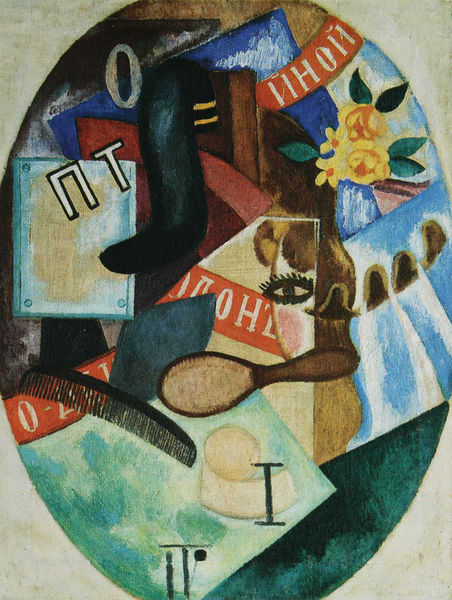
Titel: Friseursalon
Künstler: Olga Rosanowa
Standort: Moskau
Institution: Tretjakow-Galerie
Schlagwörter: blau, blätter, gemälde, kopf, weiß, aquarell, gelb, grün, kubismus, kubistisch, blume, blumen, braun, bunt, frau, haar, orange, schwarz, zeichnung, blüten, rot, expressionismus, bart, band, gesicht, rahmen, spiegel, felder, auge, rosa, oval, stilleben, stillleben, vase, schrift, blumenvase, russland, abstrakt, farben, kamm, modern, formen, löffel, zahlen, ziffern, streifen, socke, strumpf, schriftzeichen, collage, dada, expressionistisch, text, buchstaben, durcheinander, worte, stiefel, kollage, raute, bürste, fisch, zahl, picasso, zeit, pendel, moderne kunst, konstruktivismus, russisch, gegenstände, fragmente, römische zahlen, kyrillisch, ova, konstruktivistisch, siefel, ei, nung, #schrift, kyrillische schrift, römische buchstaben